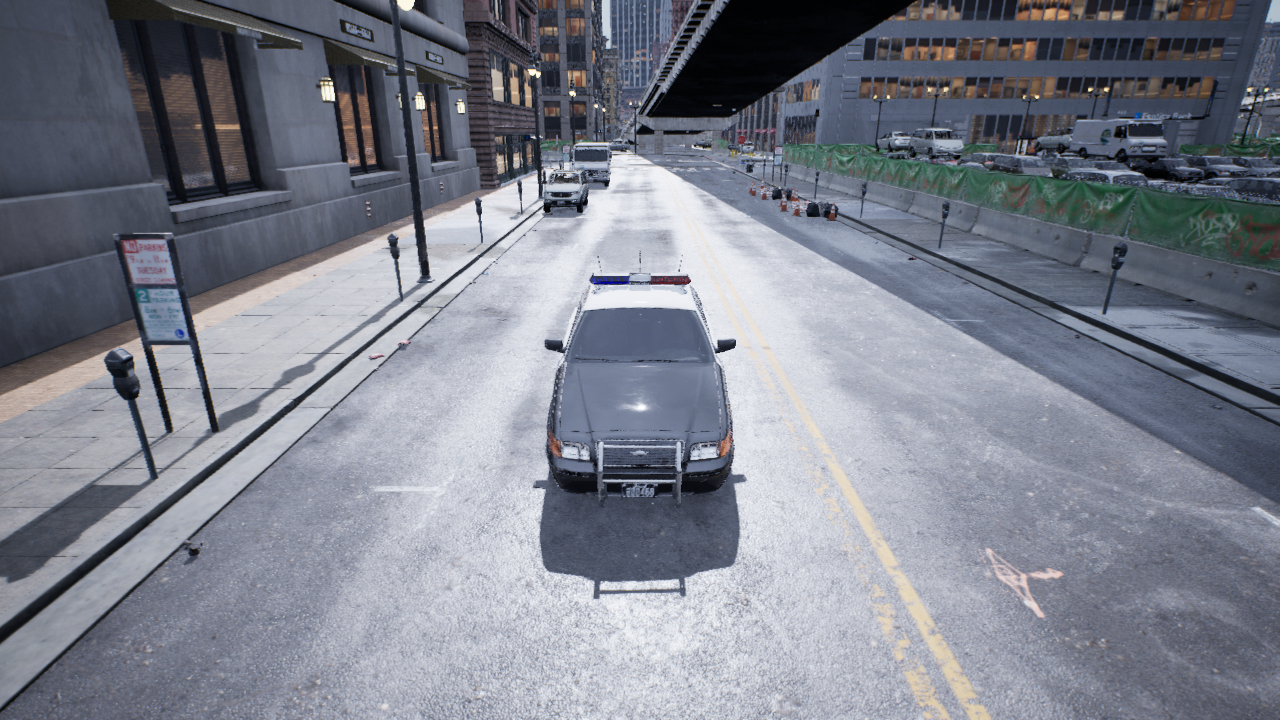
Venue: downtown
Lighting: overcast
Vehicle rig: sedan